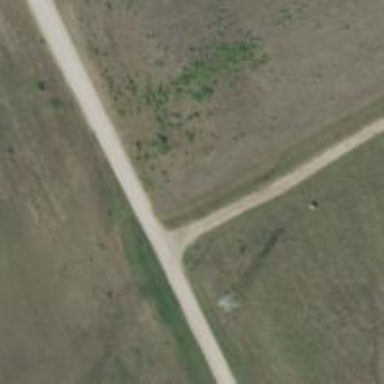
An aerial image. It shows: Unclassified road.